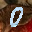
Label: 0